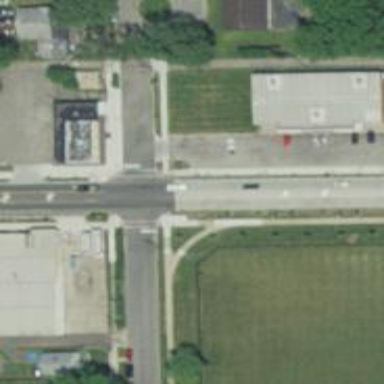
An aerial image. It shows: Uncontrolled footway crossing marked with lines.